Interaction volume radius: 5 \u00c5
Interaction volume height: 15 \u00c5
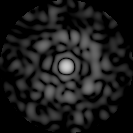
Disorder parameter: 0.8047